Interaction volume radius: 5 \u00c5
Interaction volume height: 30 \u00c5
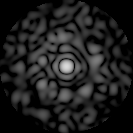
Disorder parameter: 0.8395